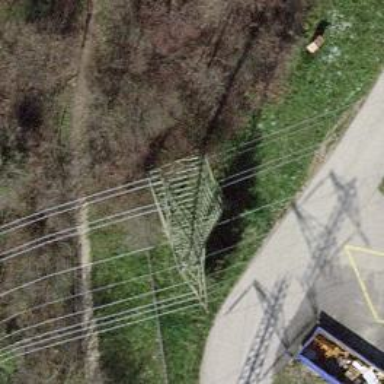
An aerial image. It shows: Towering power structure.